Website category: movie
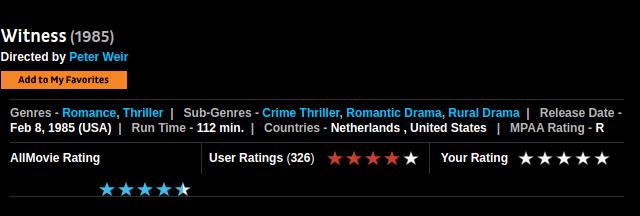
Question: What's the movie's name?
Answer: Witness

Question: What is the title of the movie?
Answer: Witness

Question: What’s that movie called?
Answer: Witness

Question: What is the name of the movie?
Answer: Witness

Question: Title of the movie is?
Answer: Witness

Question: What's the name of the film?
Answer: Witness

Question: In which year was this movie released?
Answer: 1985

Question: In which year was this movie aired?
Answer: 1985

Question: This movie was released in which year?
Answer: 1985

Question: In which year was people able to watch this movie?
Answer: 1985

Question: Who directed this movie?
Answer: Peter Weir

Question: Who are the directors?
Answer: Peter Weir

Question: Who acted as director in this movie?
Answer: Peter Weir

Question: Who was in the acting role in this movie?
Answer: Peter Weir

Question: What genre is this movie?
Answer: Romance , Thriller

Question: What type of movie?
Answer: Romance , Thriller

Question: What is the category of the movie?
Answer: Romance , Thriller

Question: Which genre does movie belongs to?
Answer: Romance , Thriller

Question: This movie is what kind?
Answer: Romance , Thriller

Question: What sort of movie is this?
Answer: Romance , Thriller

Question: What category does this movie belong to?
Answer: Romance , Thriller

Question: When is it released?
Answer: Feb 8, 1985 (USA)

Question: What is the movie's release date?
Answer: Feb 8, 1985 (USA)

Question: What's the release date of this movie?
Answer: Feb 8, 1985 (USA)

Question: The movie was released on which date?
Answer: Feb 8, 1985 (USA)

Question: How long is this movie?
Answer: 112 min.

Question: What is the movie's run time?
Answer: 112 min.

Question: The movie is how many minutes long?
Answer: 112 min.

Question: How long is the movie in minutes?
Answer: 112 min.

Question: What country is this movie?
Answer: Netherlands , United States

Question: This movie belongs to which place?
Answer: Netherlands , United States

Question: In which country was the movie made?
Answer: Netherlands , United States

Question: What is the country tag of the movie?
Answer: Netherlands , United States

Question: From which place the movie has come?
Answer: Netherlands , United States